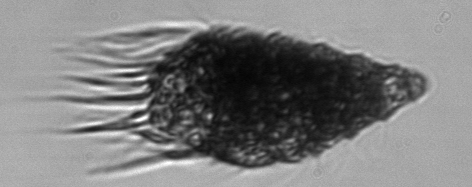
Label: Laboea_strobila